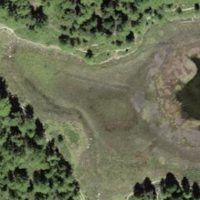
EUNIS habitat code: 43
Species observed at this site:
Arnica montana